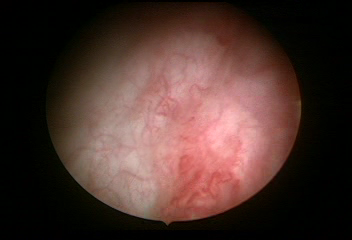
Modality: WLC
Class: Normal mucosa
Bladder cancer association: No